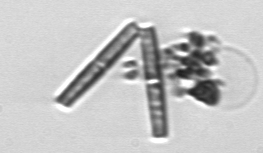
Label: Thalassionema